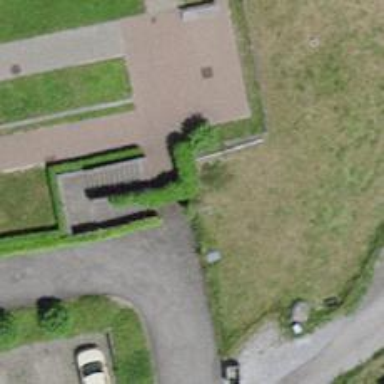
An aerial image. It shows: Hedge barrier.